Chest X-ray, AP view. Patient: 46 years old, sex M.
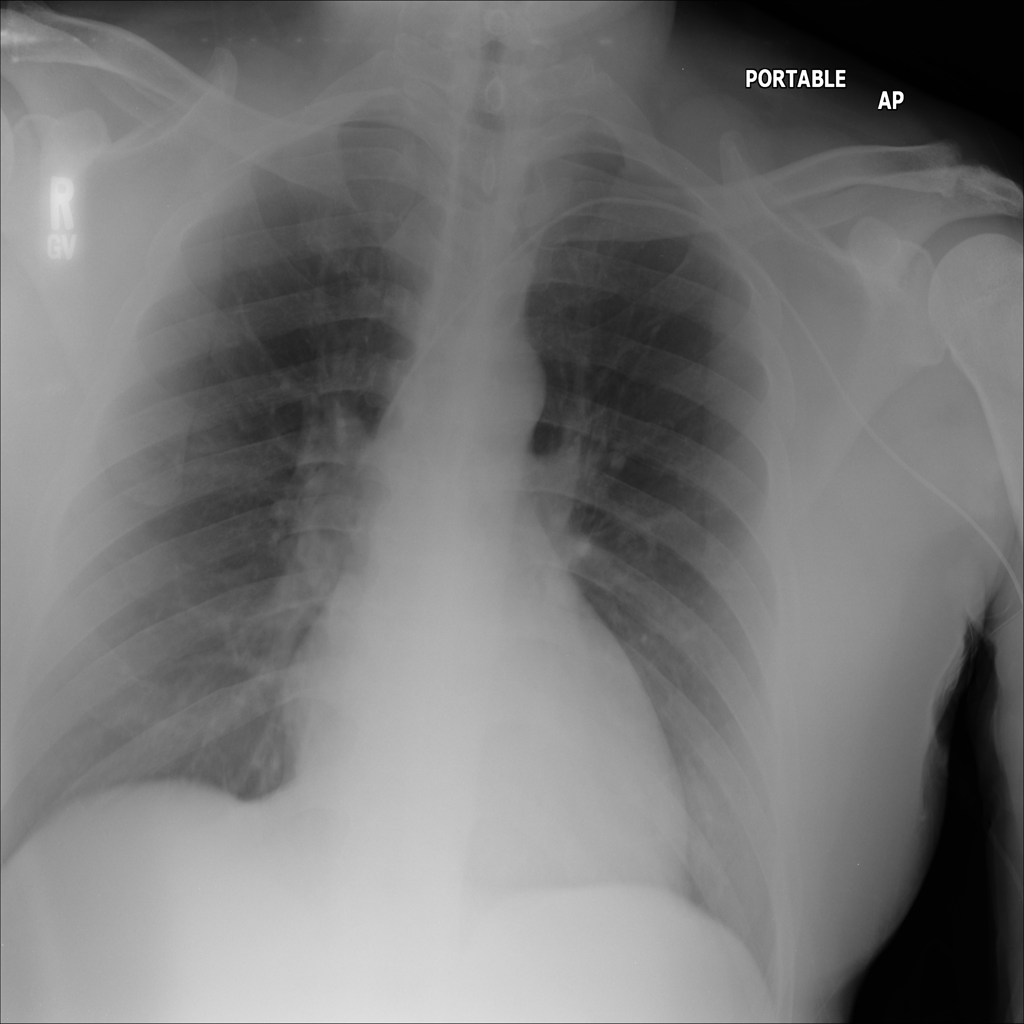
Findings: No Finding